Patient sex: M
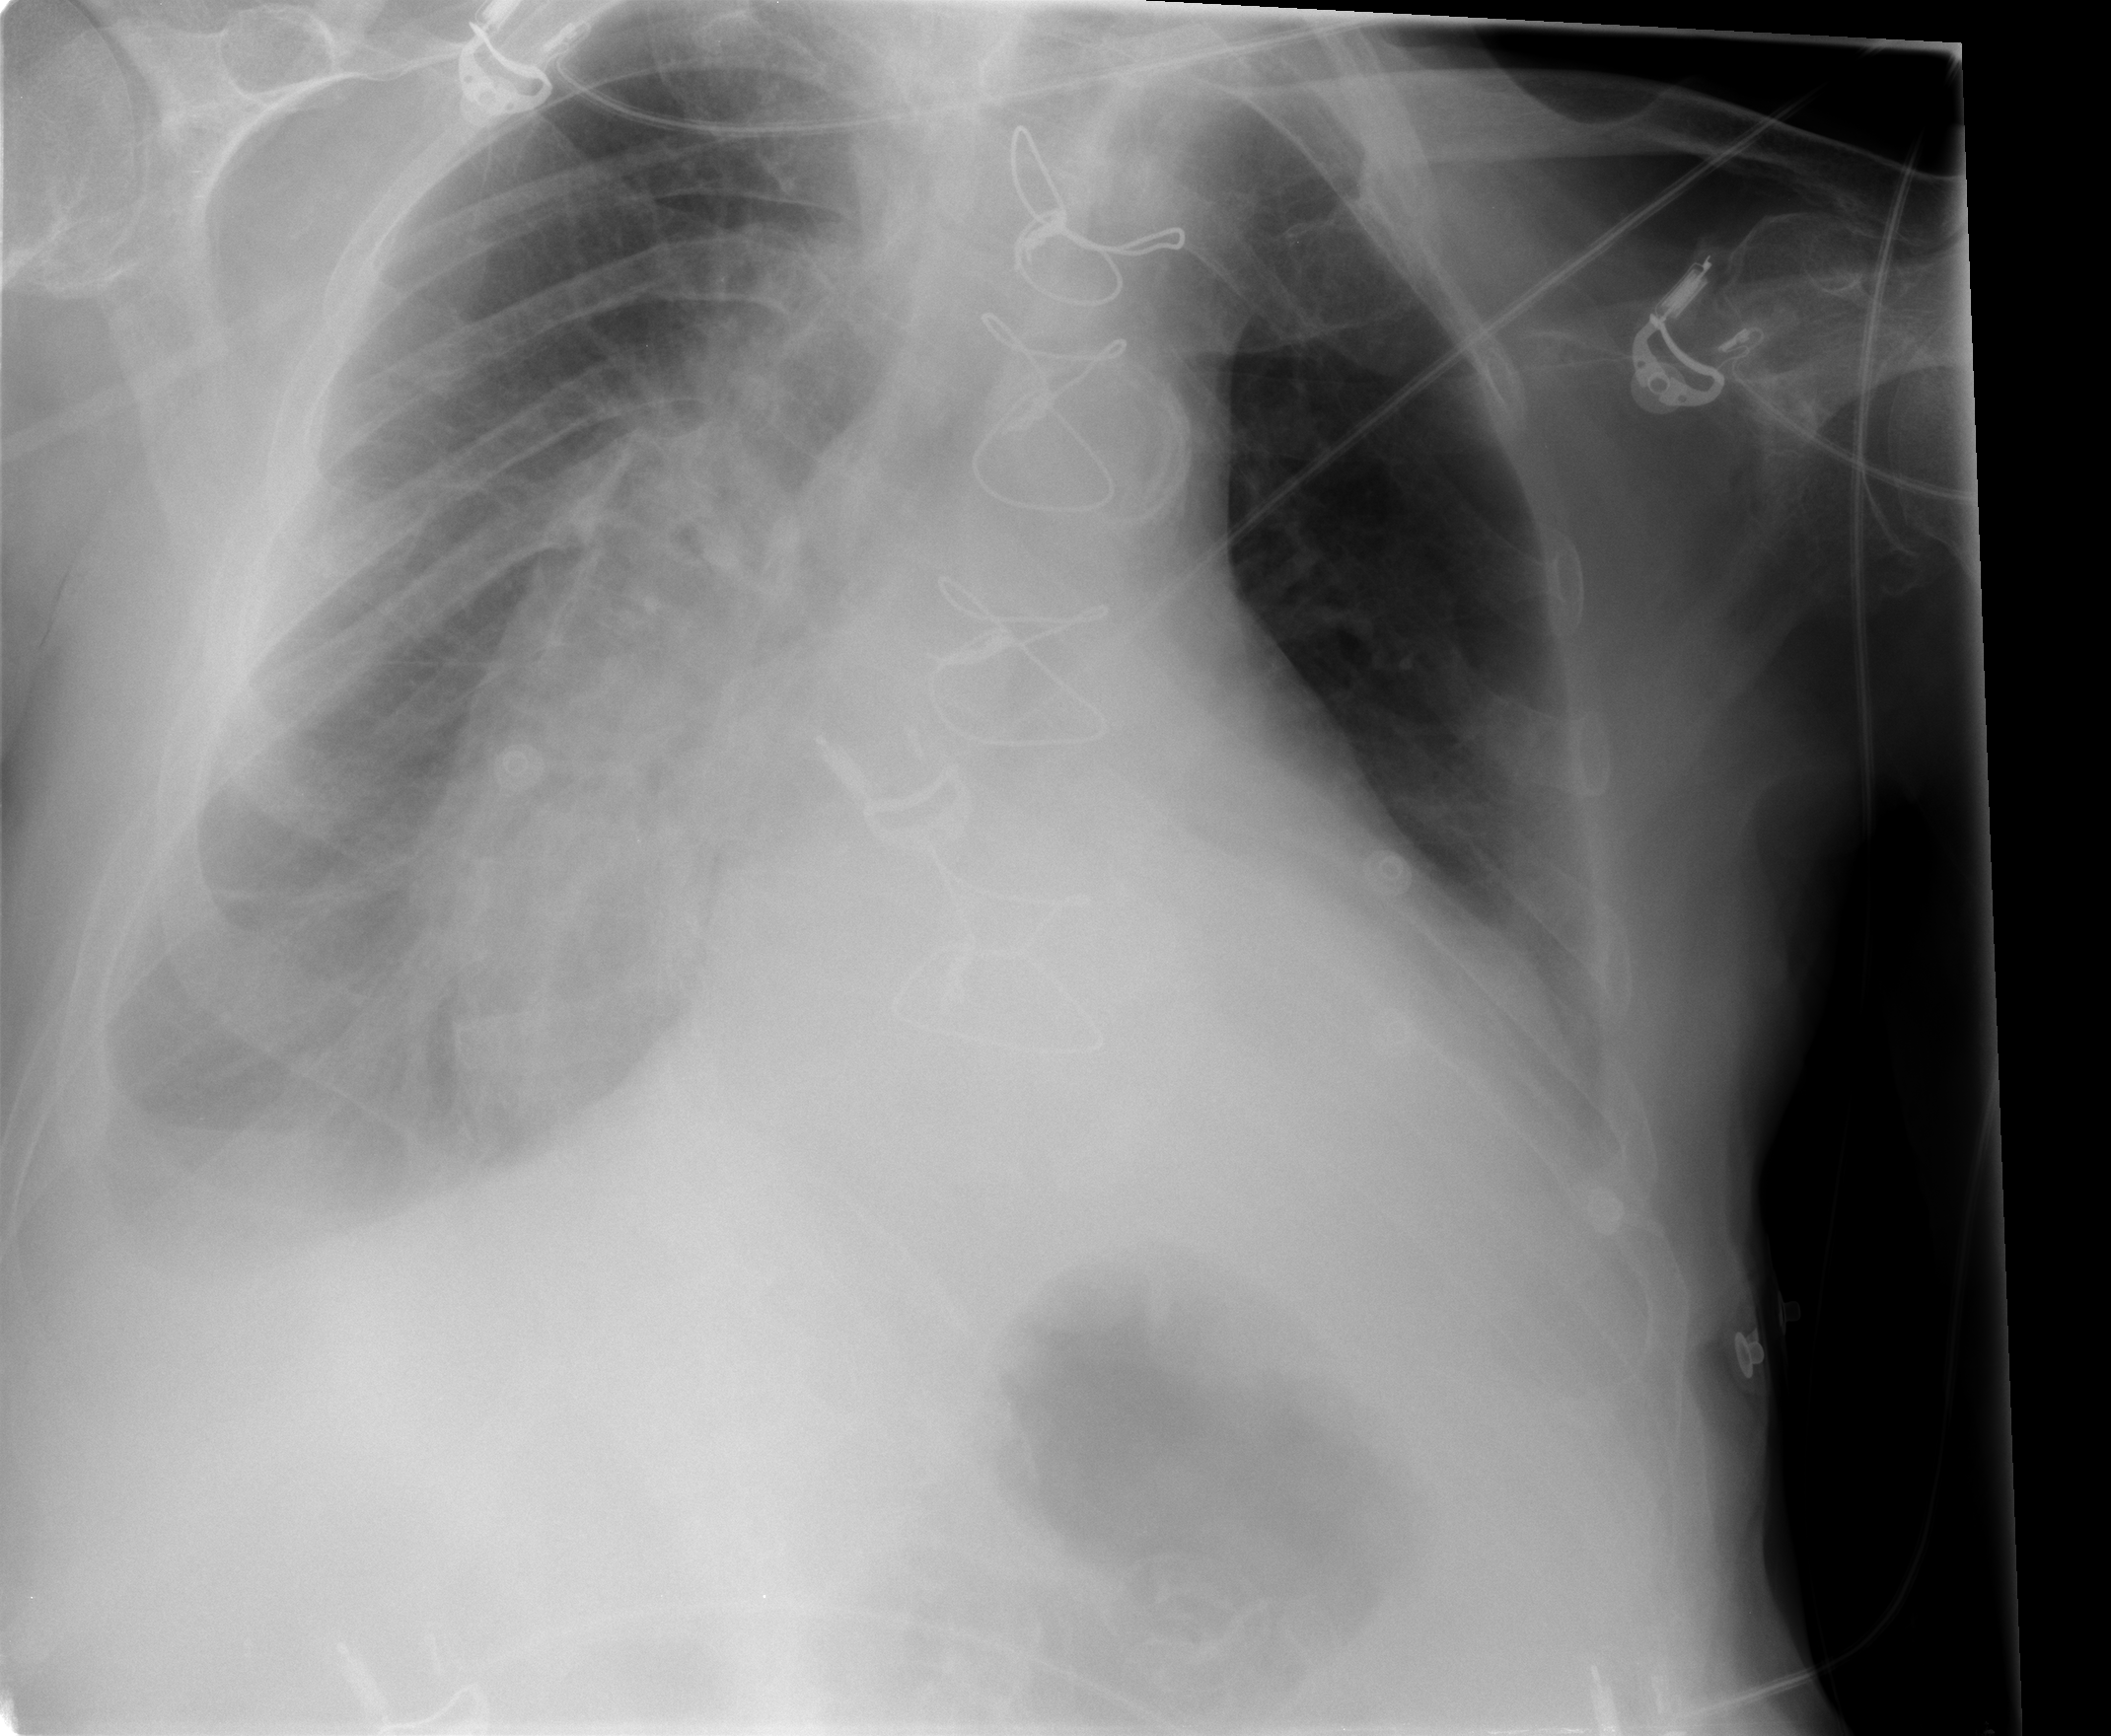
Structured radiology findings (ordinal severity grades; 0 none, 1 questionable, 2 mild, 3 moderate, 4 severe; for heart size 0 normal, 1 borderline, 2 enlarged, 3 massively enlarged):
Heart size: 3
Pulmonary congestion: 0
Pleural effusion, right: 3
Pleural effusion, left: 0
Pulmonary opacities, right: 0
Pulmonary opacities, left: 0
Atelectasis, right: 3
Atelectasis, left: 0